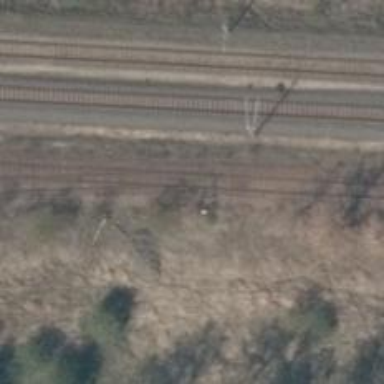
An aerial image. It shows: Railway switch.